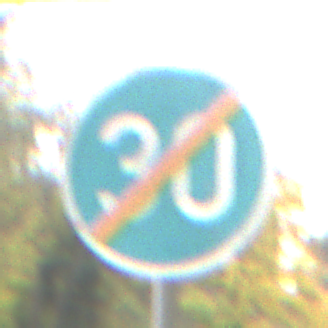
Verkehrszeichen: EndeMindestgeschwindigkeit
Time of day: MorningAfternoon
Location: Outdoor (Nature)
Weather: Overcast
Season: Autumn
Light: Natural